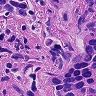
Metastatic tissue present: yes